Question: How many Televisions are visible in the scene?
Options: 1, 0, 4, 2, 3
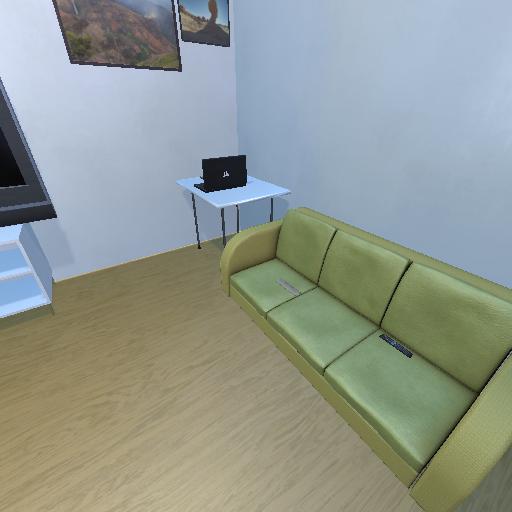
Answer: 1